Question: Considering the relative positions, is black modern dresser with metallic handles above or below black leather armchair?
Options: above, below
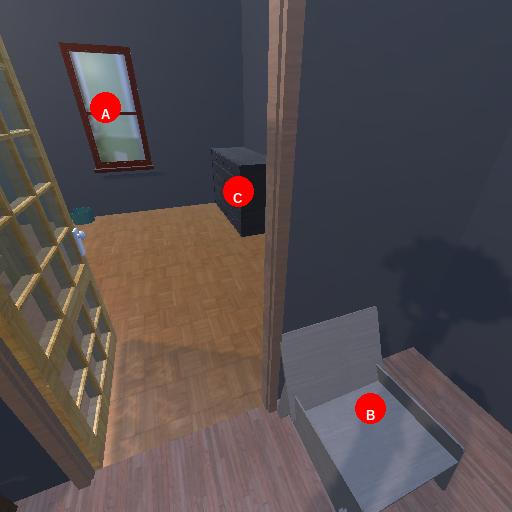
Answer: above